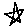
Label: star